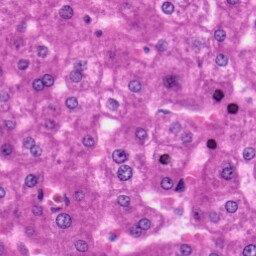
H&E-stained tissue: Liver